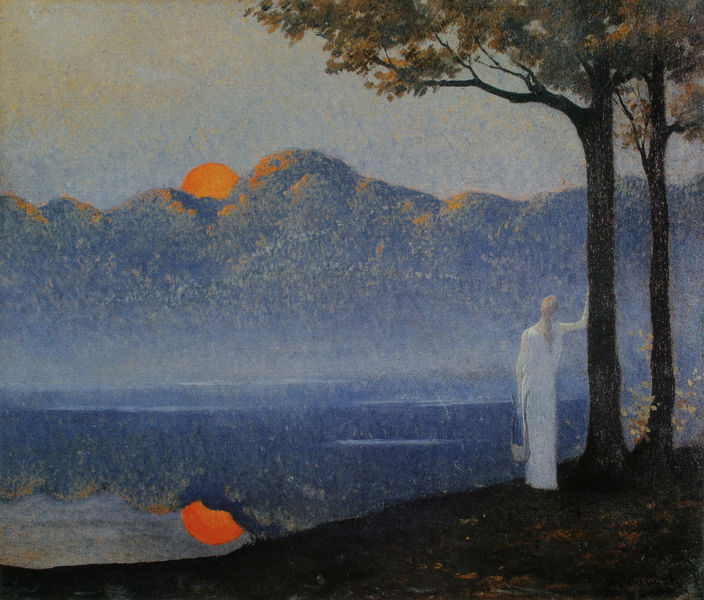
Titel: Muse bei Sonnenaufgang
Künstler: Alphonse Osbert
Institution: Privatbesitz
Schlagwörter: baum, berg, blau, blätter, dunkel, gemälde, himmel, laub, meer, schatten, wasser, weiß, wolken, baumstämme, bäume, fluss, grün, impressionismus, landschaft, mädchen, see, ufer, abend, braun, frankreich, frau, grau, hell, kleid, licht, nacht, orange, rücken, schwarz, dame, gras, gürtel, rot, beige, malerei, symbolismus, blond, stehen, signatur, spiegel, öl, baumstamm, dämmerung, erde, hügel, morgen, sonnenaufgang, spiegelung, zweige, sonne, haare, wald, sack, hellblau, küste, ruhe, düster, zwei, moderne, pointilismus, berge, gebirge, bergkette, dunst, nebel, sonnenuntergang, stille, romantik, lehnen, stämme, angelehnt, muse, spiegeln, abendrot, reflexion, mond, rückenfigur, tasche, betrachten, handtasche, sehnsucht, mystisch, nact, seurat, sonenuntergang, harfe, anlehnen, lyra, leier, steigend, komplementärkontrast, asser, impressionsmus, fallend, seew, taasche